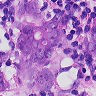
Metastatic tissue present: yes